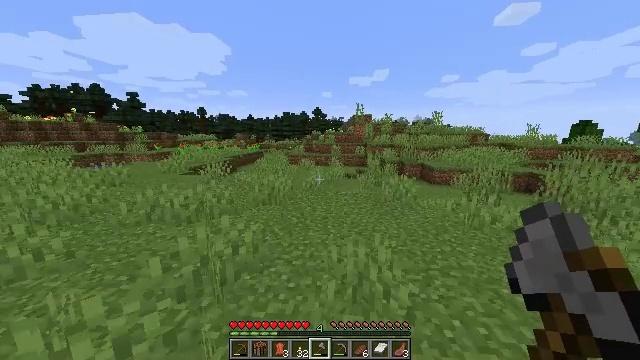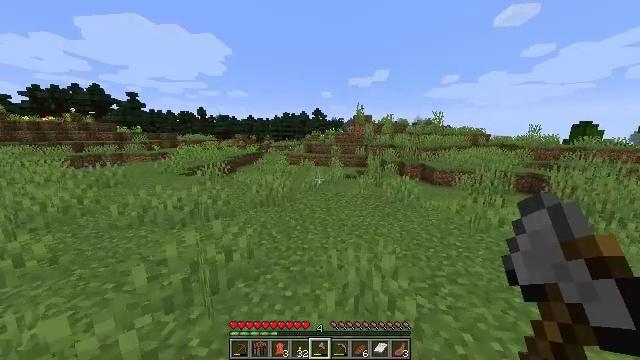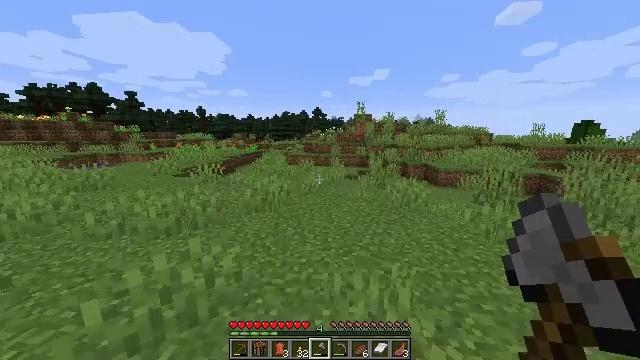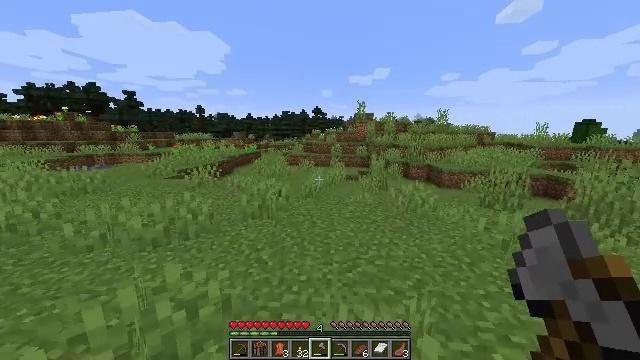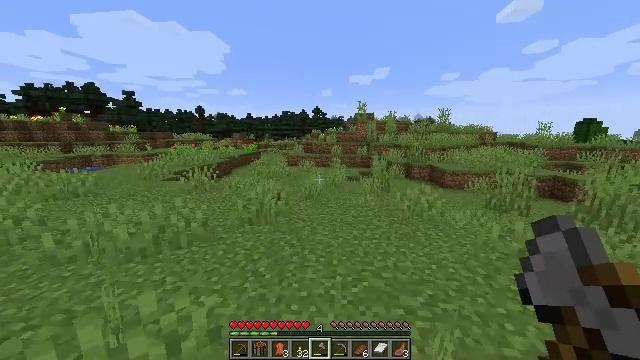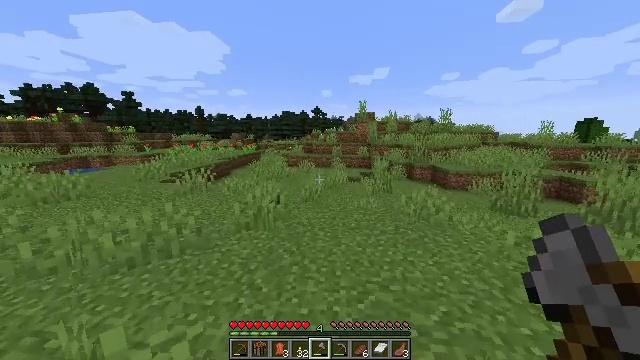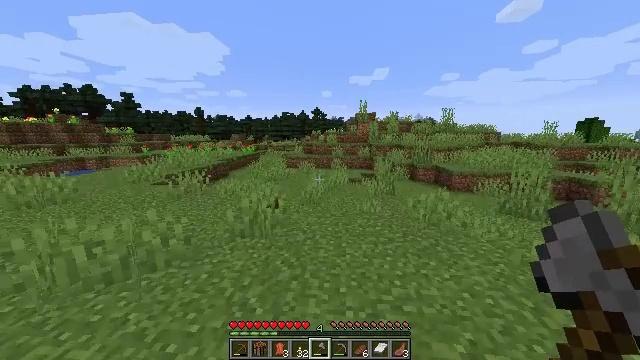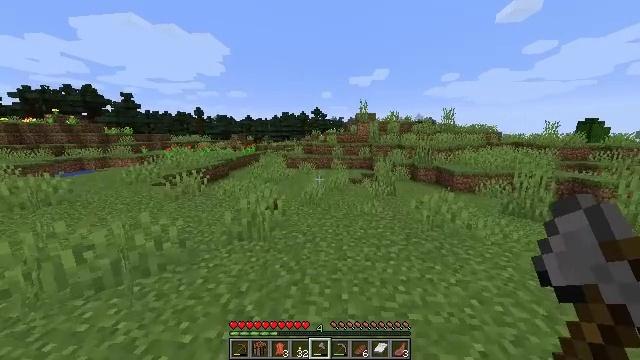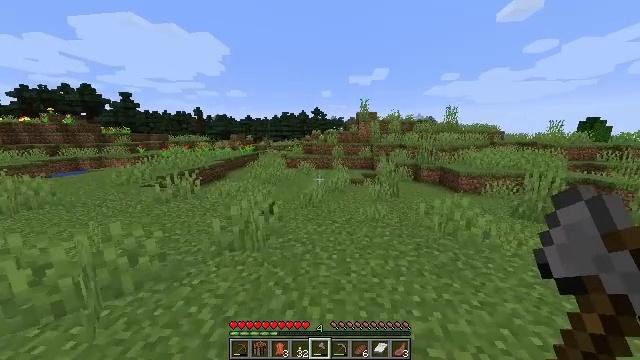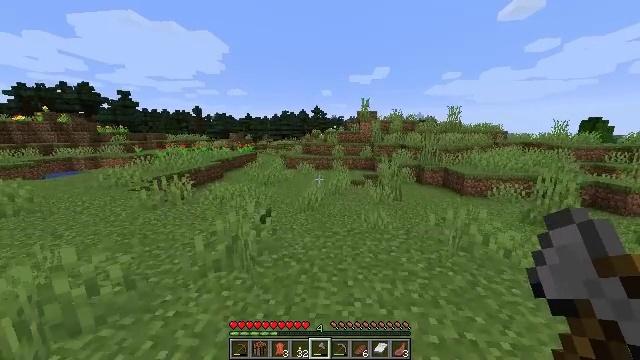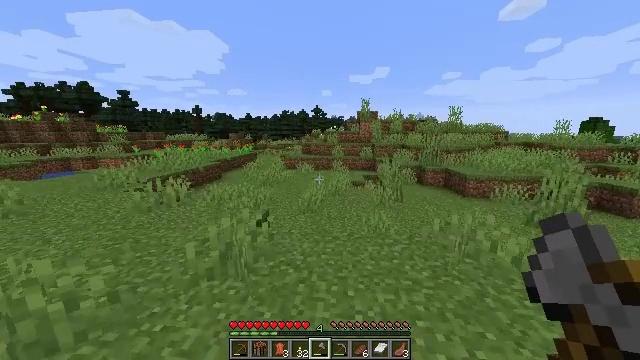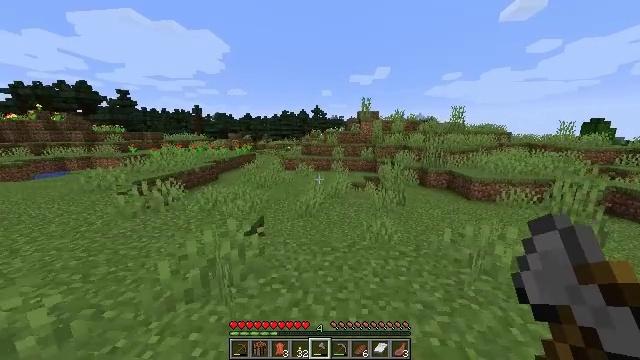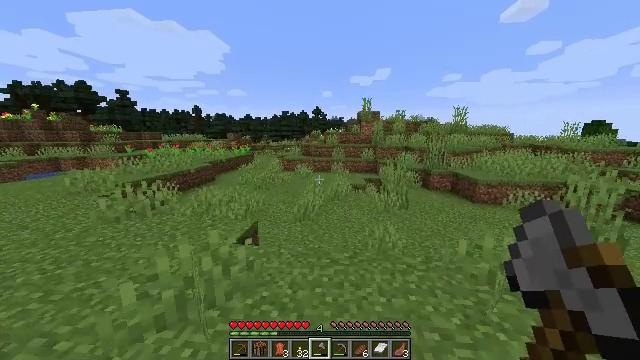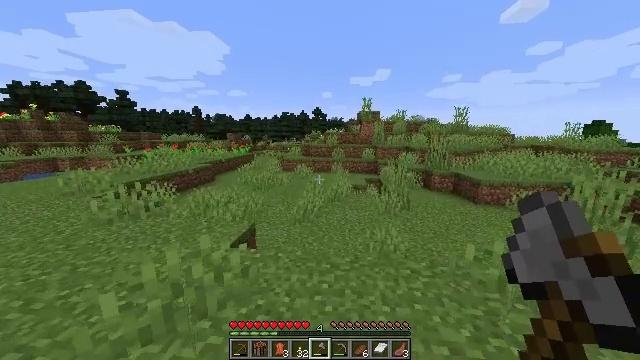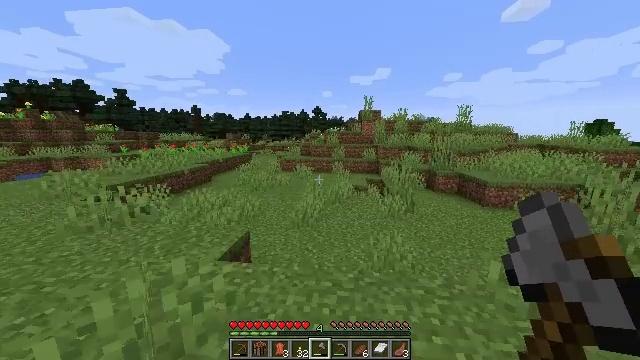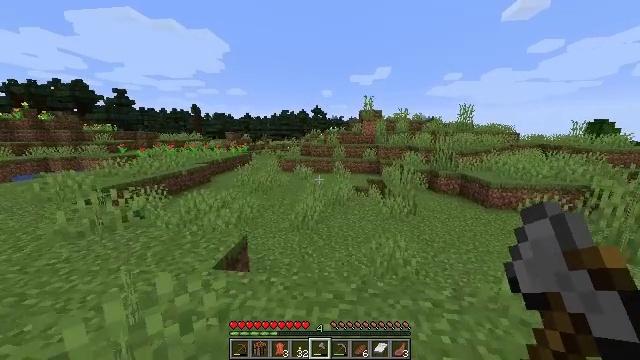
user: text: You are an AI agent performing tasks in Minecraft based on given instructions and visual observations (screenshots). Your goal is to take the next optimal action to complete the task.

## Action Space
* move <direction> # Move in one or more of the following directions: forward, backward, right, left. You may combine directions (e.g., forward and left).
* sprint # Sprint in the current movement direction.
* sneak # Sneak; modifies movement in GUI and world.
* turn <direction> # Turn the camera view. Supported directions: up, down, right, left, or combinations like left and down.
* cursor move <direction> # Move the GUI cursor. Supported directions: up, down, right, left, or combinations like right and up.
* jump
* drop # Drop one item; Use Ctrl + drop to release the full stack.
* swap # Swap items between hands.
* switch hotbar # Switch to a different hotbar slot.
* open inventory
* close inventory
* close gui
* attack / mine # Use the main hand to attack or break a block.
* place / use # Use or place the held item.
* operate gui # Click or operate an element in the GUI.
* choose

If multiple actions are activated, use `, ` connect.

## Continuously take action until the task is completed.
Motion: motion action
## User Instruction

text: Gather dirt.
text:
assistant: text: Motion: move forward, sprint
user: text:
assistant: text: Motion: move forward, sprint
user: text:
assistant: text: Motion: move forward, sprint
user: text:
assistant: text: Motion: move forward, sprint
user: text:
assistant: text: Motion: move forward, sprint
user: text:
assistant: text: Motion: move forward, sprint
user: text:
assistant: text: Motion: move forward, sprint
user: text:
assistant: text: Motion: move forward, sprint
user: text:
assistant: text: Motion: move forward, sprint
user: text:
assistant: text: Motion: move forward, sprint
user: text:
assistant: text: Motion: move forward, sprint
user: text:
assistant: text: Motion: move forward, sprint
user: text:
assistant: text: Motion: move forward, sprint
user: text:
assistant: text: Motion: move forward, sprint
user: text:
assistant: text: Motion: move forward, sprint
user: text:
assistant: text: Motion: move forward, sprint
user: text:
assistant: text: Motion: move forward, sprint
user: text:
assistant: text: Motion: move forward, sprint
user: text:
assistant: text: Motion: move forward, sprint
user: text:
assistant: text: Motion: move forward, sprint
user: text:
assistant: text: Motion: move forward, sprint
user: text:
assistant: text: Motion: move forward, sprint
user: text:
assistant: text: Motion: move forward, sprint
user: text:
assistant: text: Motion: move forward, sprint
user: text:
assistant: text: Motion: move forward, sprint
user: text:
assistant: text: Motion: move forward, sprint
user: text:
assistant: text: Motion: move forward, sprint
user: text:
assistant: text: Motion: move forward, sprint
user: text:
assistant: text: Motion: move forward, sprint
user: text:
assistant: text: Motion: move forward, sprint